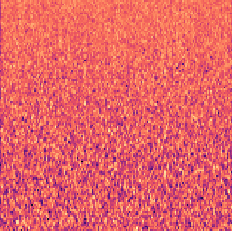
Sound class: Helicopter